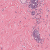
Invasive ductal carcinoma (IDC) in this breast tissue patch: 0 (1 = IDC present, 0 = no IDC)